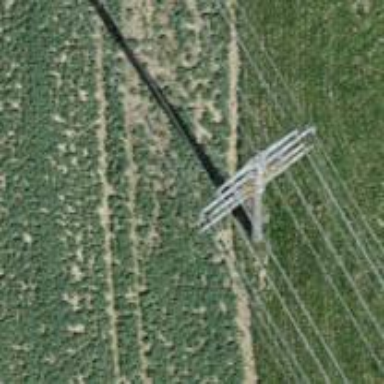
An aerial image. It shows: Power pole.